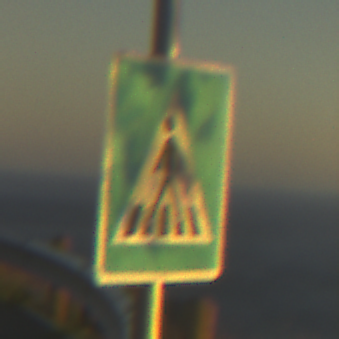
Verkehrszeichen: FussgaengerueberwegRechts
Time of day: SunriseSunset
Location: Outdoor (RoadRail)
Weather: PartlyCloudy
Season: NotSpecified
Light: Natural